Field crop: maize
Growth stage: 1
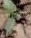
Species: datura